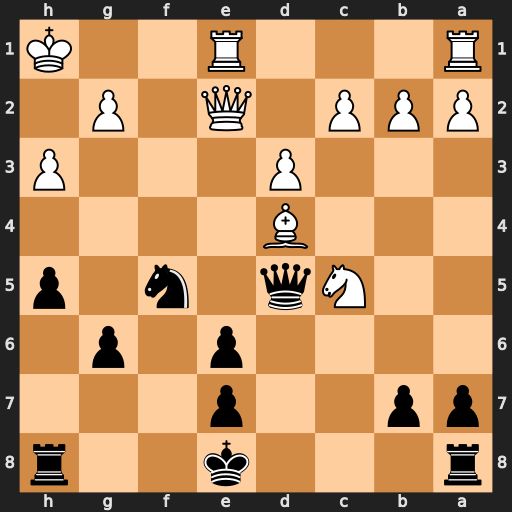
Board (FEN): r3k2r/pp2p3/4p1p1/2Nq1n1p/3B4/3P3P/PPP1Q1P1/R3R2K
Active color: b
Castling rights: kq
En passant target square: -
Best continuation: Ng3+ Kh2 Nxe2